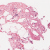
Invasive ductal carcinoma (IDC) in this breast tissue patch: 0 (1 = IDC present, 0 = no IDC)